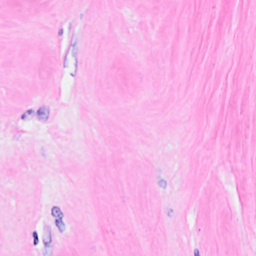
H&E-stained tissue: Breast